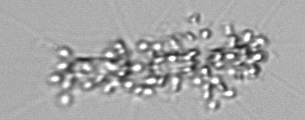
Label: Chaetoceros_didymus_TAG_external_flagellate